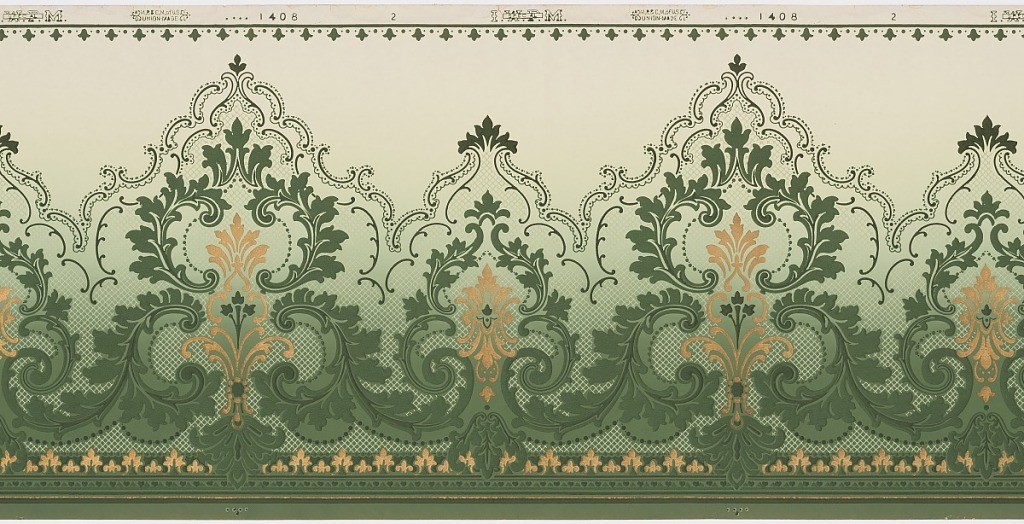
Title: Frieze
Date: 1905–1915
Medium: Machine-printed paper
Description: Alternating large and small foliate medallions connected by acanthus scrolls with lacey scrolls above medallions; bellflowers across top; printed in green and metallic gold; background shades from light green to deep green at bottom.